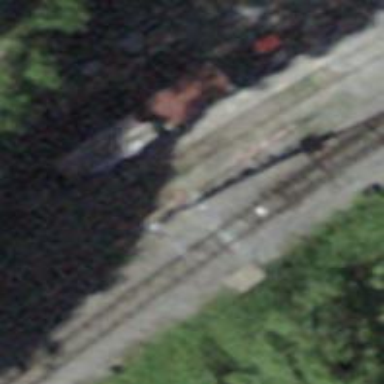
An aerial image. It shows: Railway switch.